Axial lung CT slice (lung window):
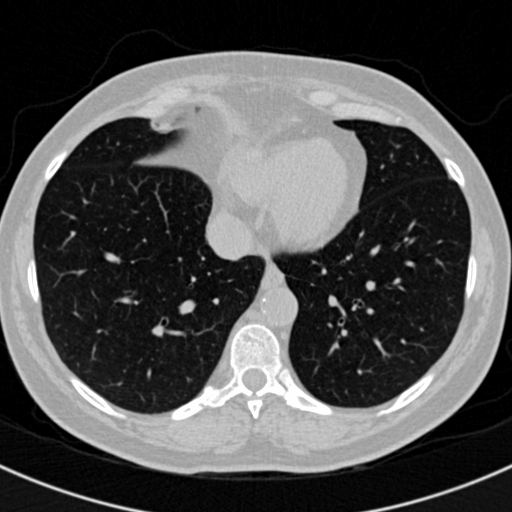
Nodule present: no